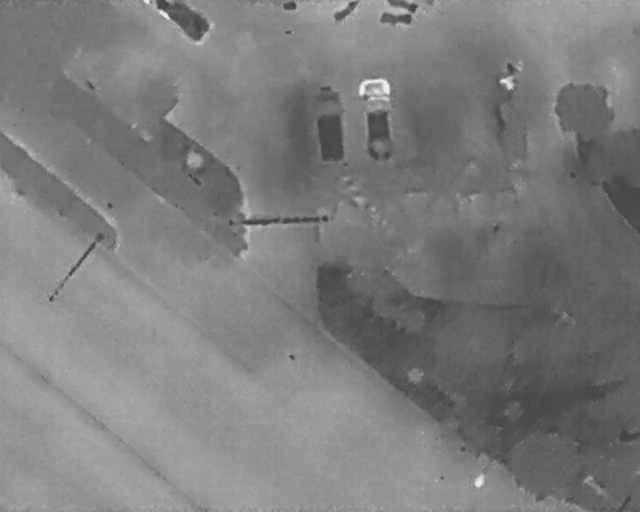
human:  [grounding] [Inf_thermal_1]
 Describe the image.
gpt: In the satellite image, there is  <ref>2 medium car </ref> <box>[[44, 20, 57, 26, 176], [52, 19, 65, 26, 176]]</box> located at top,  <ref>1 large car </ref> <box>[[24, -2, 31, 11, 2]]</box> located at top left,  <ref>3 medium bicycle </ref> <box>[[52, 0, 55, 4, 2], [61, -1, 63, 4, 2], [60, 0, 63, 7, 2]]</box> located at top,  <ref>1 medium person </ref> <box>[[77, 14, 80, 18, 2]]</box> located at top right,  <ref>1 small bicycle </ref> <box>[[78, 11, 81, 14, 2]]</box> located at top right.